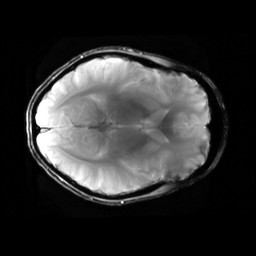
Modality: T2starw
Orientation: axial
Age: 36
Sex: female
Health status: healthy
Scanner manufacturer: siemens
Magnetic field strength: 3 T
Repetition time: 0.7 s
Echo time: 0.02 s